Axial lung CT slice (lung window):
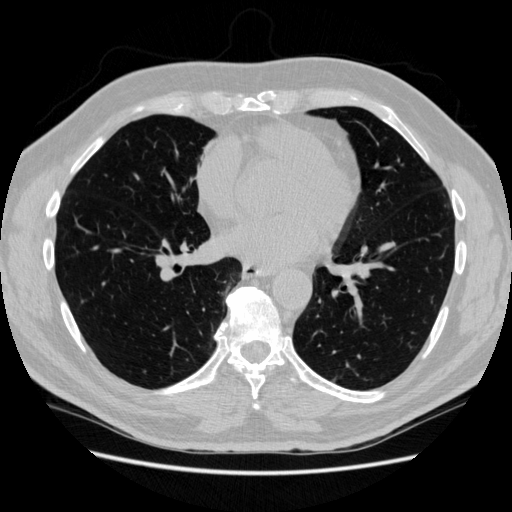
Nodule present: no